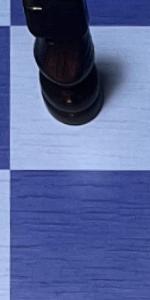
Label: Empty